Field crop: maize
Growth stage: 2
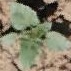
Species: datura